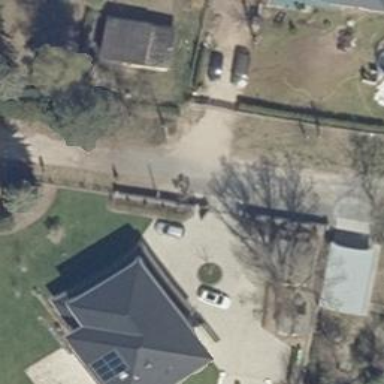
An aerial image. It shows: Residential road with gravel surface.